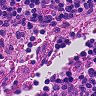
Metastatic tissue present: no